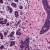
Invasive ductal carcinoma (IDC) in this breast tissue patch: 0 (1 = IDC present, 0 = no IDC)